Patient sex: M
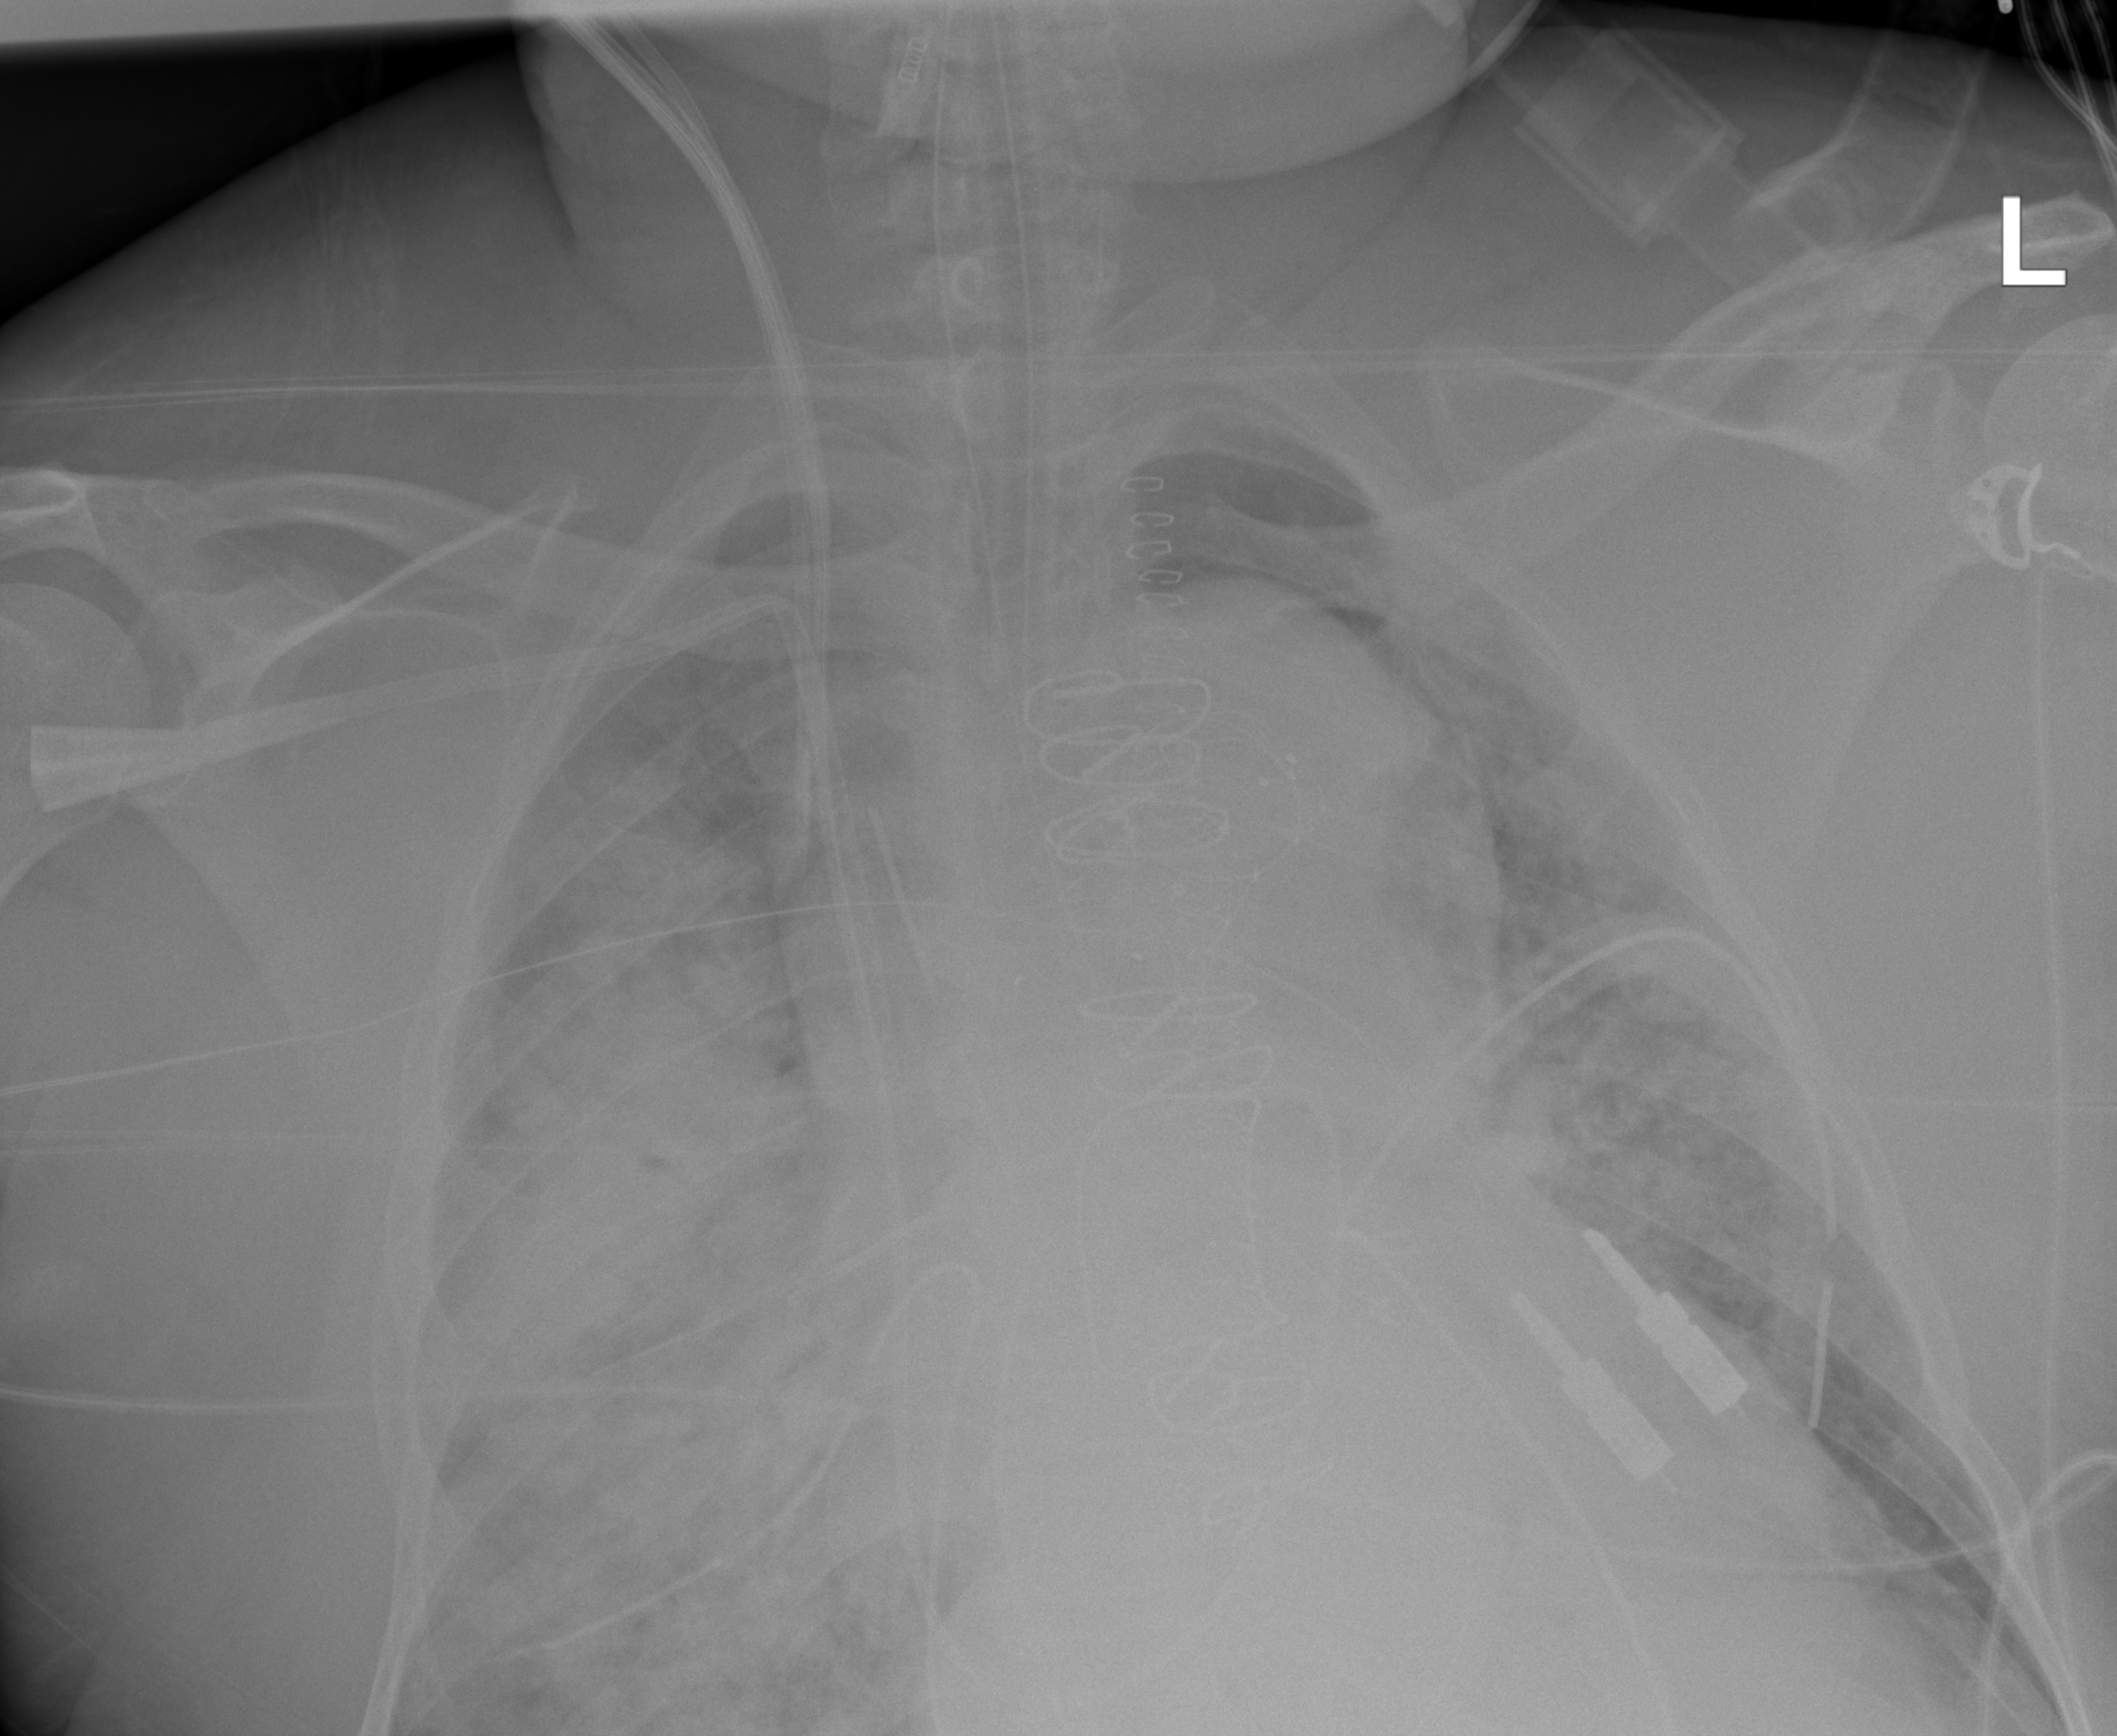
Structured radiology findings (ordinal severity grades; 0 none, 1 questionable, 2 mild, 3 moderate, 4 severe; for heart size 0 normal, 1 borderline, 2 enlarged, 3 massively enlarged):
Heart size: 2
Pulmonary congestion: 0
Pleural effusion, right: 2
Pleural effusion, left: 1
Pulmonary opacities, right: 3
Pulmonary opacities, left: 2
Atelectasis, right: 3
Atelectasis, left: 2